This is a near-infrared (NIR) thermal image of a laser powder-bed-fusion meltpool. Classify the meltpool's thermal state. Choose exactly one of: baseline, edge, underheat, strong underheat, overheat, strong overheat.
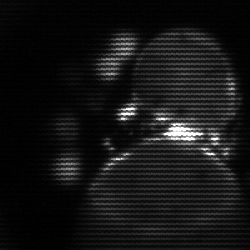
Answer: edge